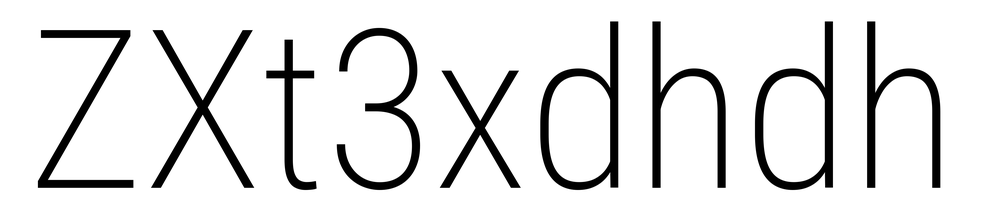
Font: Roboto_Condensed_ExtraLight